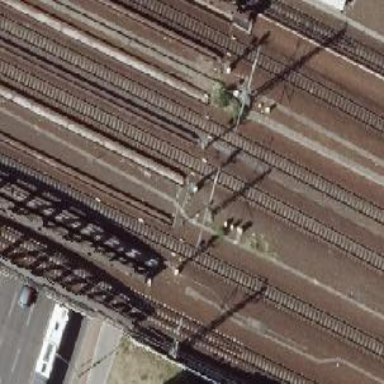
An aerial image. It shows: Railway track with contact line for electrification.